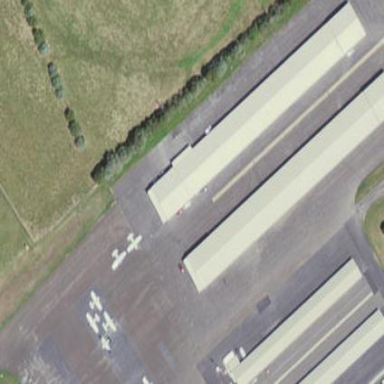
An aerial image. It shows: Hangar building at the airport.